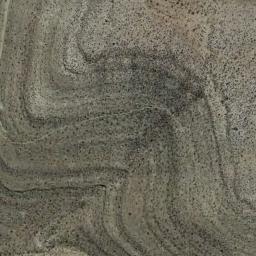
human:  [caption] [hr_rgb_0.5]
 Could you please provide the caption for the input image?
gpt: There are many rows of bushes make up the chaparral on the desert .

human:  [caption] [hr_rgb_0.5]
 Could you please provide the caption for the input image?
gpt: A lot of dense small chaparrals grow in the desert and these chaparrals have a wavy texture .

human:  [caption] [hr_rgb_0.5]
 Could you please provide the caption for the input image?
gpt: Chaparral is sparsely distributed on the steep slopes of the desert .

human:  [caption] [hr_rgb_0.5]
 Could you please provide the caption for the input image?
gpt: There are several trees and some weeds in this desert .

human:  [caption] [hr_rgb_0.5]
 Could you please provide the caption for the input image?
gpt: The chaparral is approximately evenly distributed .